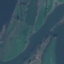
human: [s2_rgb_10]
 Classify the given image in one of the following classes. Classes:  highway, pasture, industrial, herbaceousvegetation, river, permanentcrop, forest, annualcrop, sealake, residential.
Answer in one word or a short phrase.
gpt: River